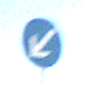
Verkehrszeichen: VorgeschriebeneVorbeifahrtLinks
Umgebung: Outdoor, Special
Tageszeit: Midday
Wetter: PartlyCloudy
Licht: Natural
Jahreszeit: NotSpecified
Kontrast: HighContrast